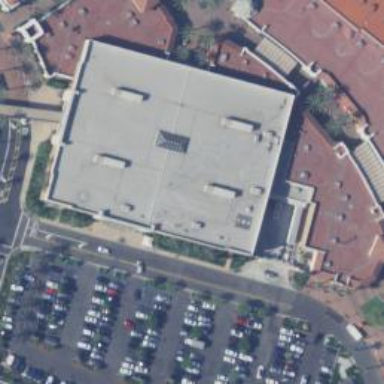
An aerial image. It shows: Retail building.